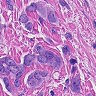
Metastatic tissue present: yes